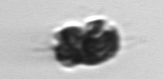
Label: Corymbellus